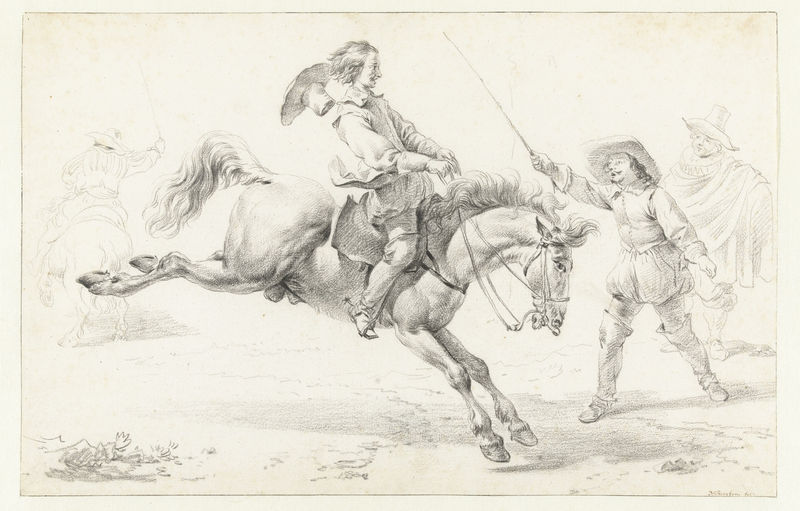
Titel: Ruiter op een paard dat achteruit trapt en drie andere figuren
Künstler: Nicolaes Pietersz. Berchem
Standort: Amsterdam
Institution: Rijksmuseum
Schlagwörter: mann, umhang, grau, hut, hüte, männer, zeichnung, weg, bart, blass, boden, locken, pferd, reiter, stock, hufe, mähne, sattel, schwanz, schweif, sprung, zaumzeug, zügel, spanien, wild, erschrecken, soldat, degen, stiefel, dynamisch, florett, sporen, rute, ausschlagen, hengst, gerte, schlapphut, pumphose, schweiß, musketier, pfrd, erschrekt